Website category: game
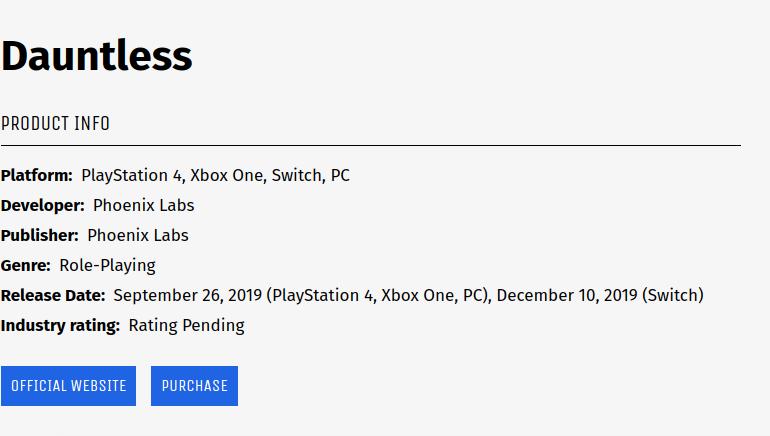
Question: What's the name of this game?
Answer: Dauntless

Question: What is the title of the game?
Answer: Dauntless

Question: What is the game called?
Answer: Dauntless

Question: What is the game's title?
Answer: Dauntless

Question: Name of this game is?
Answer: Dauntless

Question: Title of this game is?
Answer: Dauntless

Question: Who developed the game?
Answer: Phoenix Labs

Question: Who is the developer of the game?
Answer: Phoenix Labs

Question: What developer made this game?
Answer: Phoenix Labs

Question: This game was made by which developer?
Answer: Phoenix Labs

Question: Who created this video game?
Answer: Phoenix Labs

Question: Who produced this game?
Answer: Phoenix Labs

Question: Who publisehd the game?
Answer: Phoenix Labs

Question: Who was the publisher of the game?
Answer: Phoenix Labs

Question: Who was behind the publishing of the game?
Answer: Phoenix Labs

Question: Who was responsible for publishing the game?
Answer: Phoenix Labs

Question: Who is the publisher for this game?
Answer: Phoenix Labs

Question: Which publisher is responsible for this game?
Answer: Phoenix Labs

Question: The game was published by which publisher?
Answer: Phoenix Labs

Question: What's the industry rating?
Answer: Rating Pending

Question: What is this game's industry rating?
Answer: Rating Pending

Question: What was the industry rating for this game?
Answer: Rating Pending

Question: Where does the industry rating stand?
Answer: Rating Pending

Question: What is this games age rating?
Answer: Rating Pending

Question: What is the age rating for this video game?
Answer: Rating Pending

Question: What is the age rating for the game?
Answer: Rating Pending

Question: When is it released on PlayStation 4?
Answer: September 26, 2019

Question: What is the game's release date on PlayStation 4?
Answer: September 26, 2019

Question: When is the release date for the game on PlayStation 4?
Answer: September 26, 2019

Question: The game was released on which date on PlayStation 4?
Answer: September 26, 2019

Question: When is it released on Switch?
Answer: December 10, 2019

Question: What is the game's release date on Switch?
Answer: December 10, 2019

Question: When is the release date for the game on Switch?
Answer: December 10, 2019

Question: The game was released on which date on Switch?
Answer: December 10, 2019

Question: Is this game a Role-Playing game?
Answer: yes

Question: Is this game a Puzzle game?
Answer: no

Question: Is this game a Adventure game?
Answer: no

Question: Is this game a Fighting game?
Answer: no

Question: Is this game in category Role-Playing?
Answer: yes

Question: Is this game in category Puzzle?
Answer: no

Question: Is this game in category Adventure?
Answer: no

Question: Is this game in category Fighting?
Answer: no

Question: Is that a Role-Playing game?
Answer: yes

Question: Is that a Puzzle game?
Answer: no

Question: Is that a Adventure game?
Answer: no

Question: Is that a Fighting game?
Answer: no

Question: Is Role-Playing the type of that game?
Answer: yes

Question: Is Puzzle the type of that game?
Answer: no

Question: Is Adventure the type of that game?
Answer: no

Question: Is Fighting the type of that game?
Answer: no

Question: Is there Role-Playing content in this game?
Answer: yes

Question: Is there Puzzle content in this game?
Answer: no

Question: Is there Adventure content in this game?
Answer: no

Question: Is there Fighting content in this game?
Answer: no

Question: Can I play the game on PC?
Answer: yes

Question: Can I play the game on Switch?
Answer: yes

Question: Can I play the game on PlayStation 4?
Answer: yes

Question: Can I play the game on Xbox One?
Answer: yes

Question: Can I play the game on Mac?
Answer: no

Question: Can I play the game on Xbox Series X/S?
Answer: no

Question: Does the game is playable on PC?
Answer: yes

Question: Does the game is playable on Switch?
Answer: yes

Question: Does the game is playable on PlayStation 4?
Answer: yes

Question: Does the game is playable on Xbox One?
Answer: yes